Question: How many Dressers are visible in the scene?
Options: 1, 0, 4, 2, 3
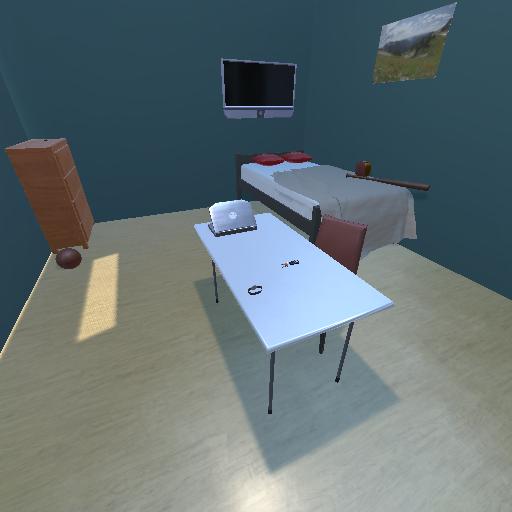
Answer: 1